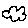
Label: cloud